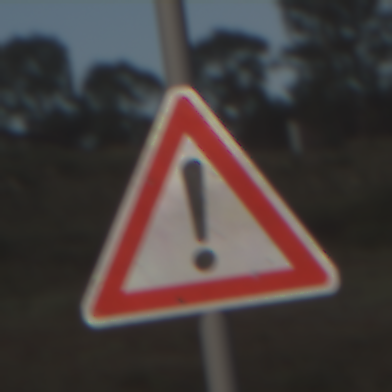
Verkehrszeichen: Gefahrenstelle
Umgebung: Outdoor, RoadRail
Tageszeit: SunriseSunset
Wetter: PartlyCloudy
Licht: Natural
Jahreszeit: NotSpecified
Kontrast: LowContrast